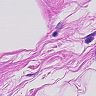
Metastatic tissue present: no